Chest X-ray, AP view. Patient: 22 years old, sex M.
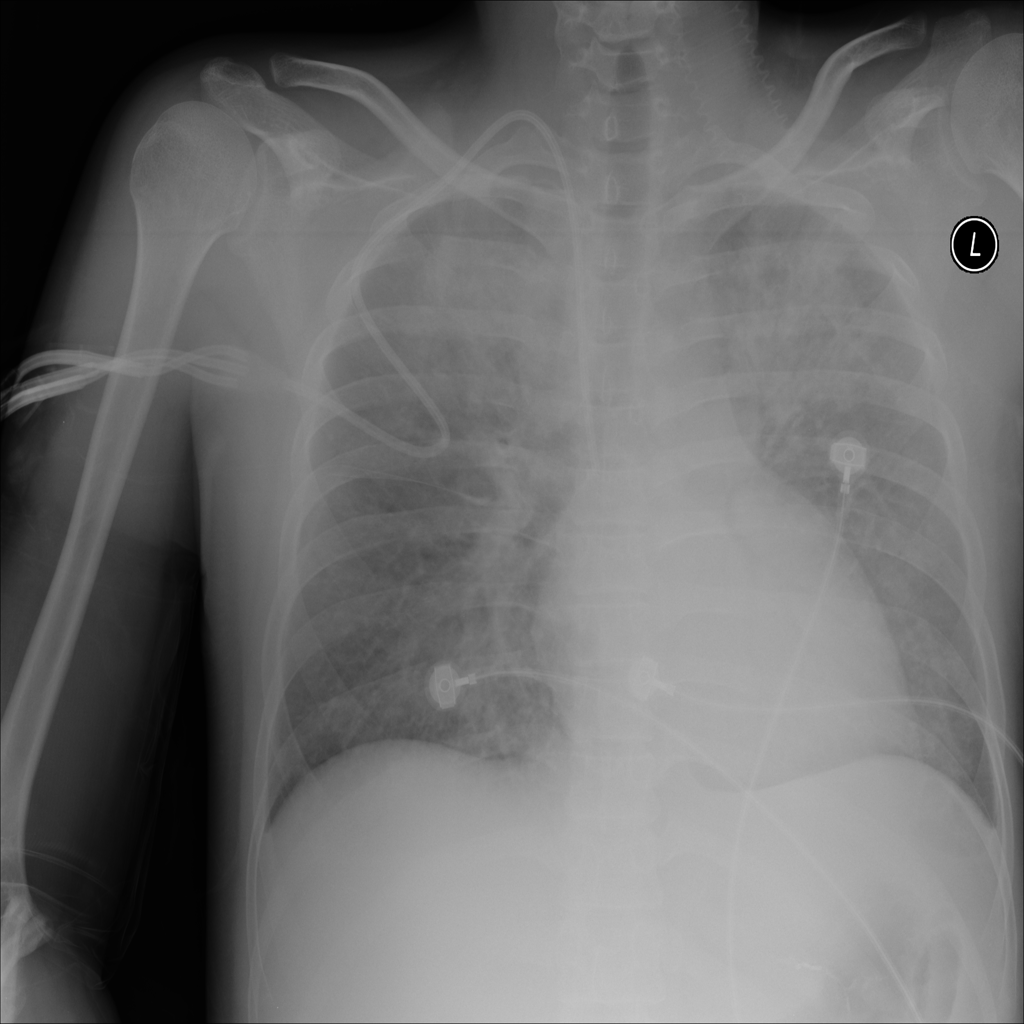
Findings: Infiltration